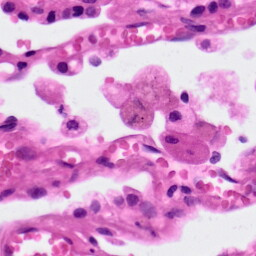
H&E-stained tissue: Lung